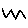
Label: zigzag